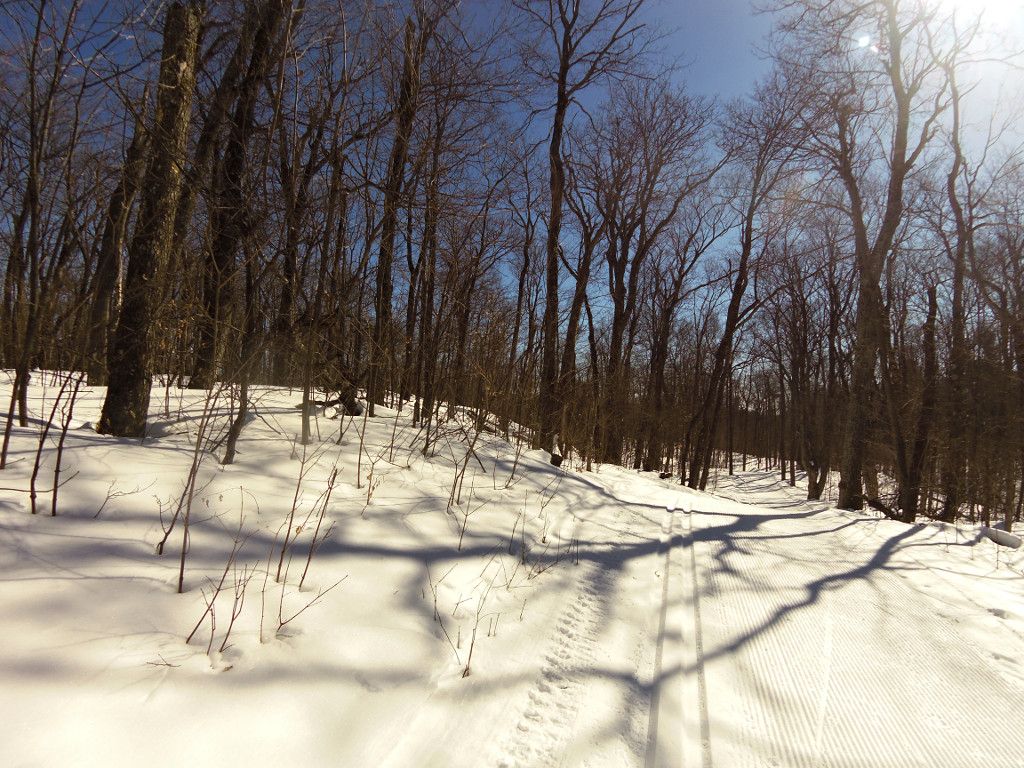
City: ottawa-gatineau